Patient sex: M
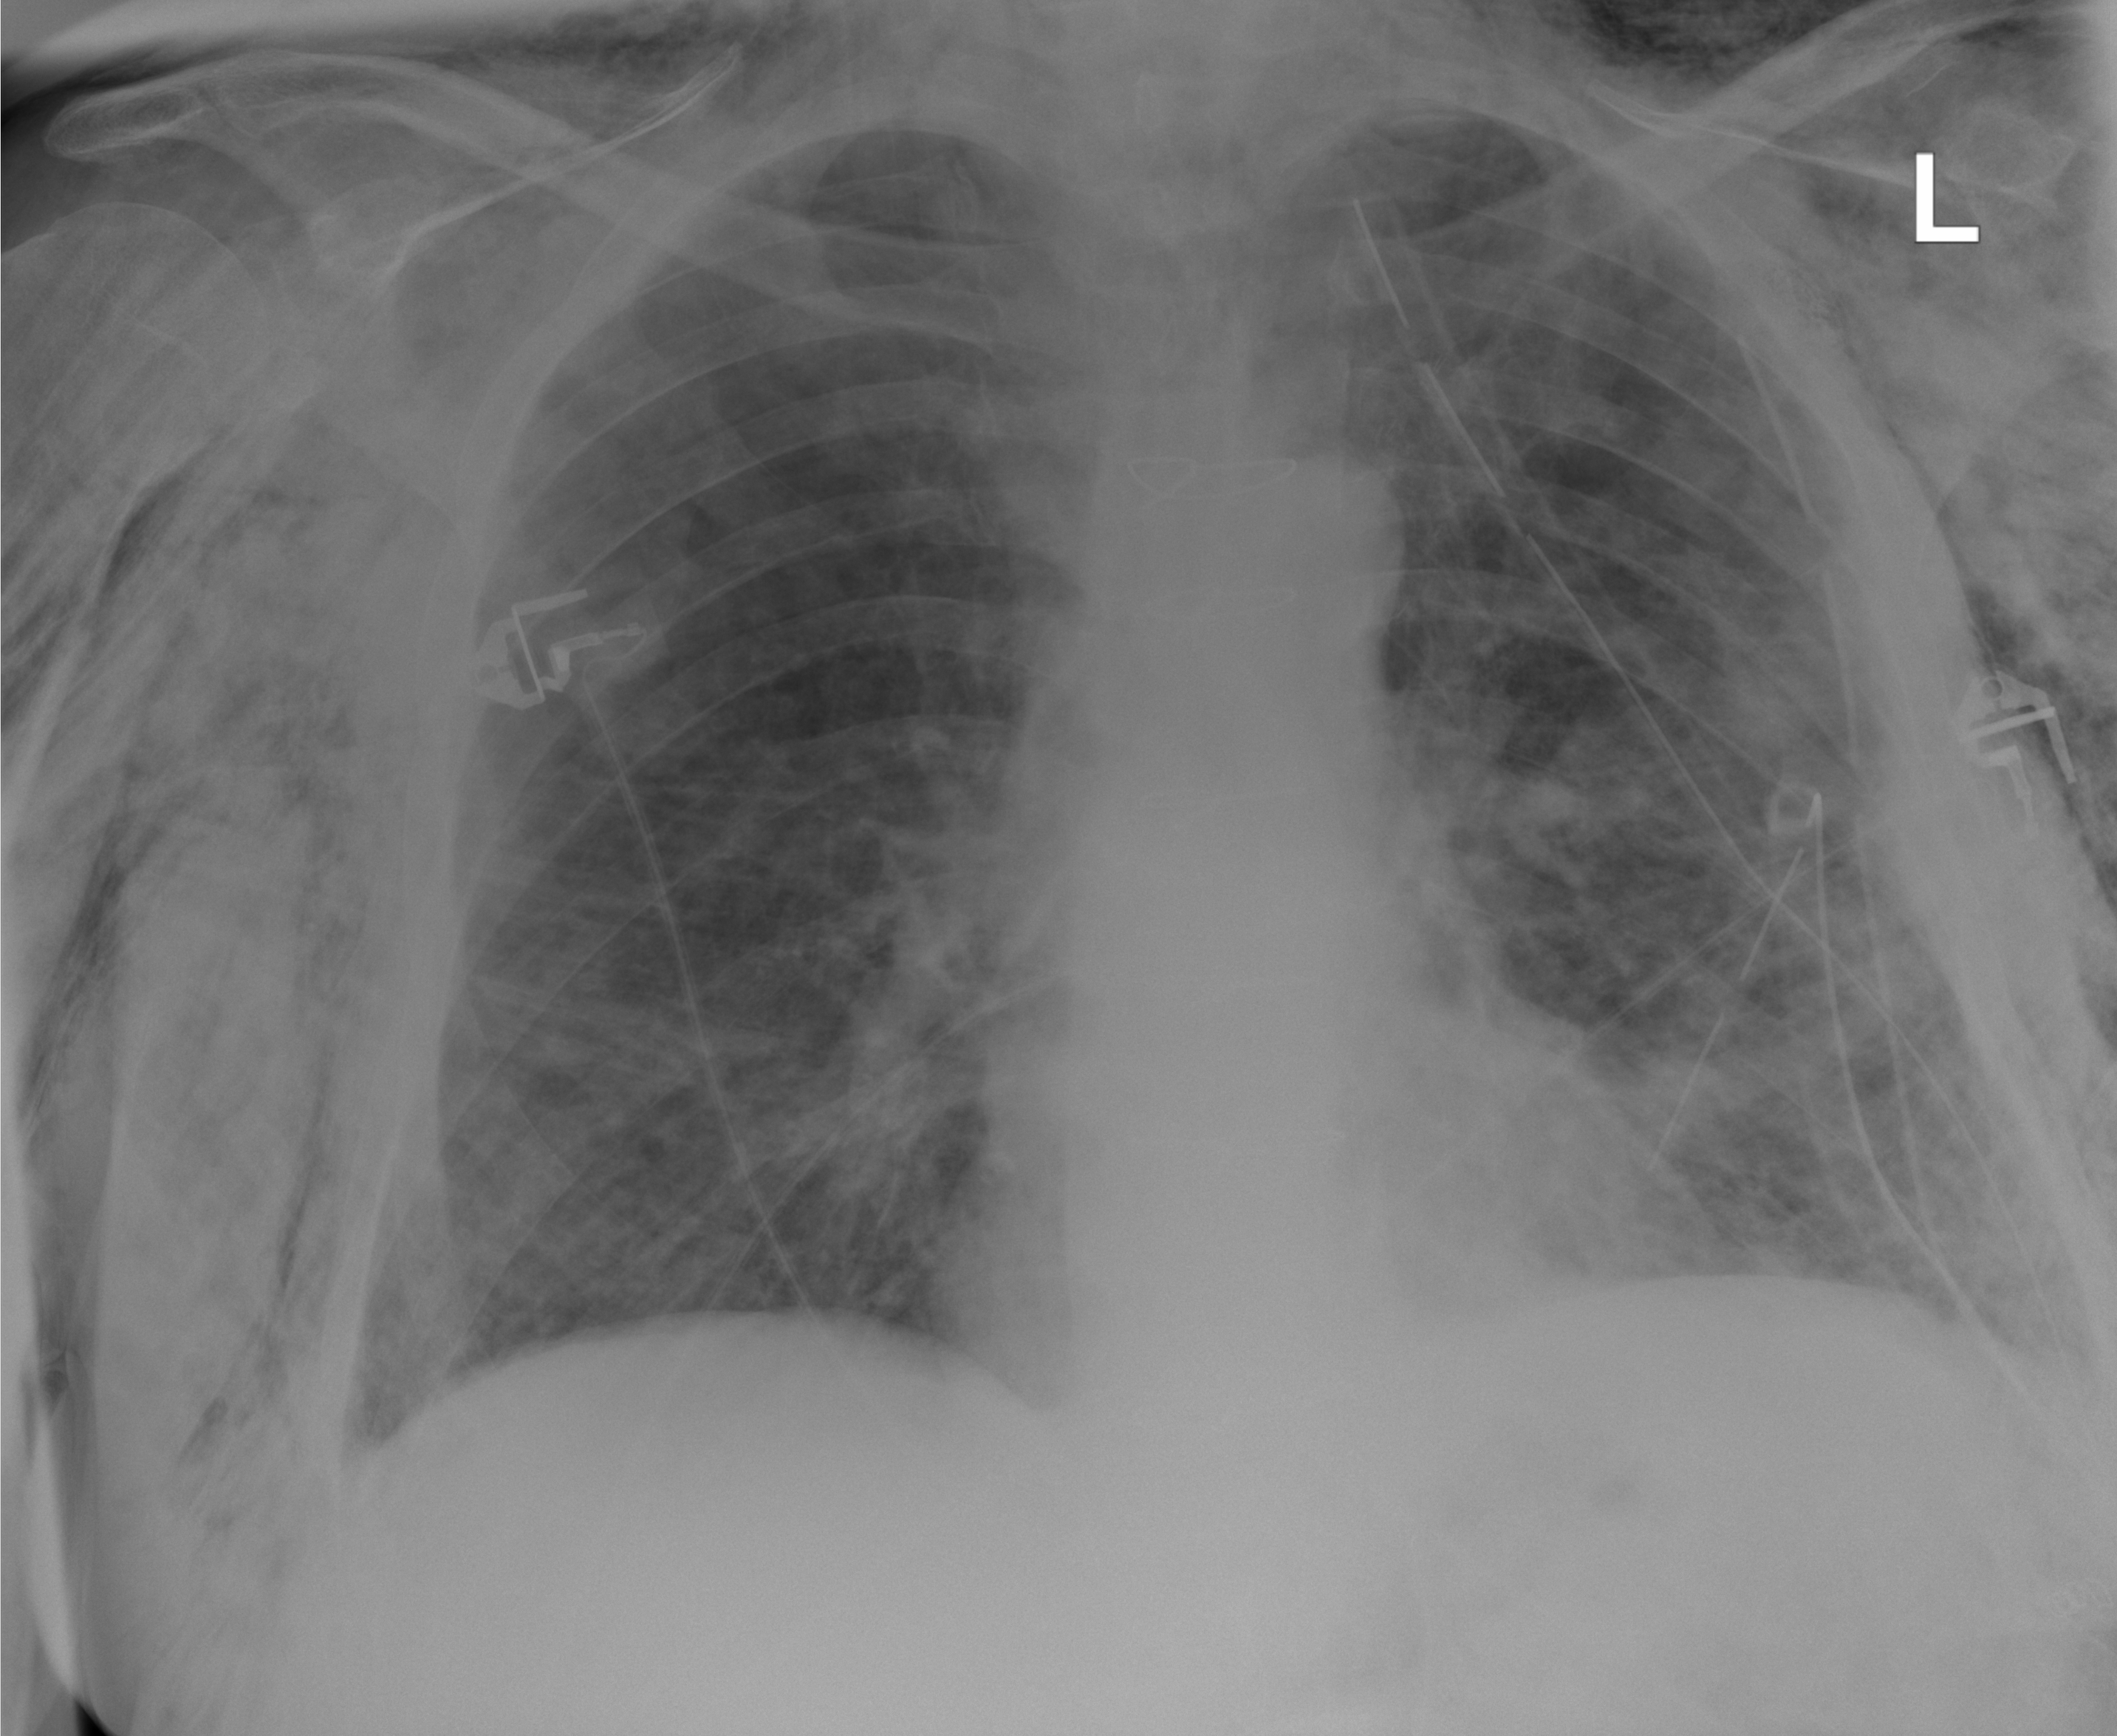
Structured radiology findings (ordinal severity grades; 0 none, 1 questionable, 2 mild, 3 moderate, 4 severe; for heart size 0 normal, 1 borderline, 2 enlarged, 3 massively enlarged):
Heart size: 0
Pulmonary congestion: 0
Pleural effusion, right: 0
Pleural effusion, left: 1
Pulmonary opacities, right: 0
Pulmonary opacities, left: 0
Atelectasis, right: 2
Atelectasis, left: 3